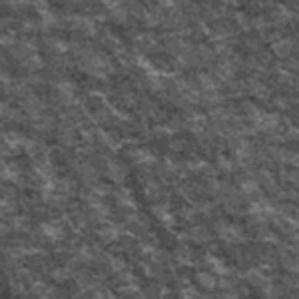
Label: frost